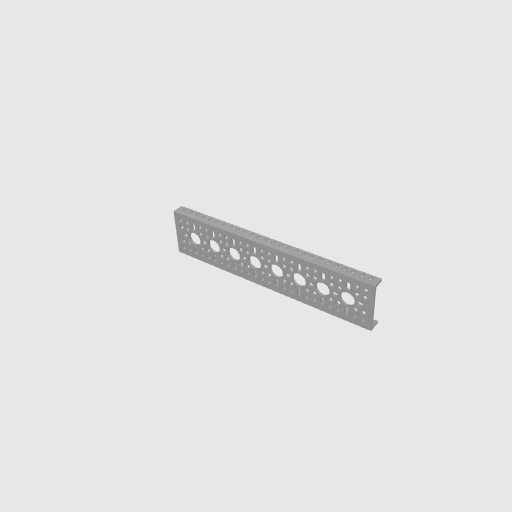
Part: LowSideUChannel8H